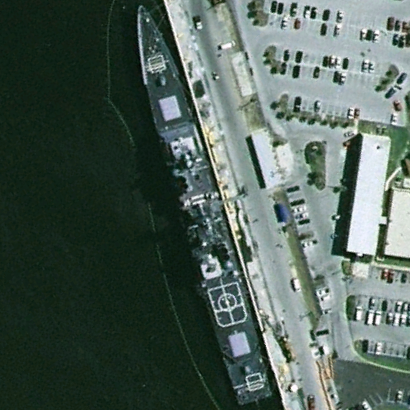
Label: cruiser